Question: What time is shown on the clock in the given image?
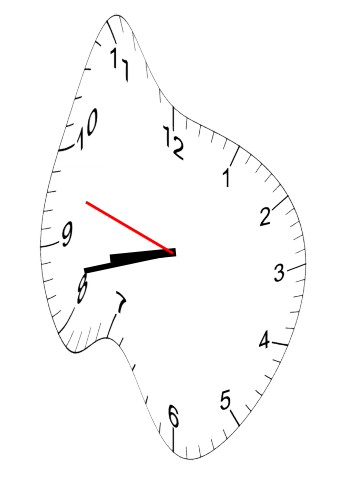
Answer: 08:42:48